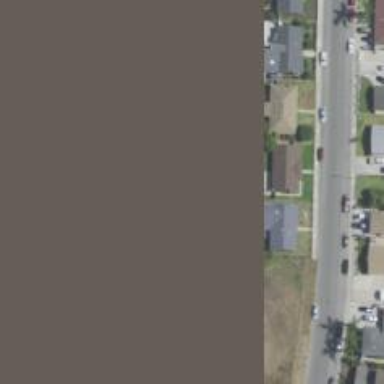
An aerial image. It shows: Alley classified as service road.